【题型】填空题　【知识点】函数　【难度】medium
如图所示为函数 $ y = 2\sin\left(\omega x + \varphi\right) $（$ \omega > 0, \frac{\pi}{2} < \varphi < \pi $）的部分图象，其中 $ |AB| = 4\sqrt{2} $，则此函数的解析式为 $ y = $ \underline{\hspace{3cm}}。

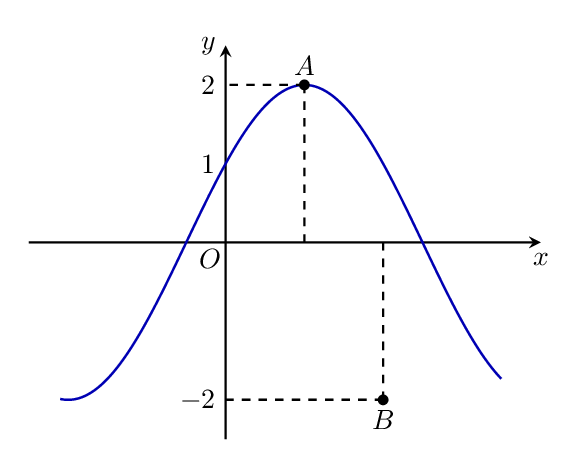
【解答】
\noindent \textcolor{red}{【答案】 $ 2\sin\left( \frac{\pi}{4}x + \frac{5\pi}{6} \right) $}

\vspace{1em}

\noindent \textcolor{red}{【分析】 根据勾股定理及周期公式求解 $ \omega $，再根据函数过点 $ (0,1) $ 求解 $ \varphi $ 即可。}

\vspace{1em}

\noindent \textcolor{red}{【详解】 设 $ A(x_1, 2) $，$ B(x_2, -2) $，因为 $ |AB| = 4\sqrt{2} $，}

\noindent 所以 $ \sqrt{(x_1 - x_2)^2 + 4^2} = 4\sqrt{2} $，解得 $ x_2 - x_1 = 4 $，

\noindent 所以 $ \frac{T}{2} = 4 \Rightarrow T = 8 \Rightarrow \frac{2\pi}{\omega} = 8 \Rightarrow \omega = \frac{\pi}{4} $，

\noindent 所以 $ y = 2\sin\left( \frac{\pi}{4}x + \varphi \right) $，又 $ x = 0 $ 时，$ y = 1 $，

\noindent 所以 $ \sin\varphi = \frac{1}{2} $，由 $ \frac{\pi}{2} < \varphi < \pi $ 得 $ \varphi = \frac{5\pi}{6} $，

\noindent 所以 $ y = 2\sin\left( \frac{\pi}{4}x + \frac{5\pi}{6} \right) $。